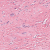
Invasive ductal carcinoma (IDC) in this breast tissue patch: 1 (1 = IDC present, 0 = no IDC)